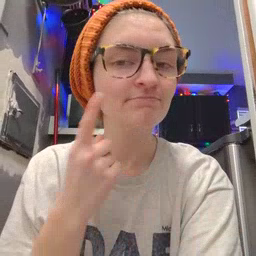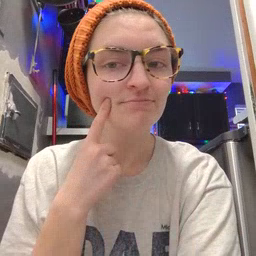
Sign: cheek